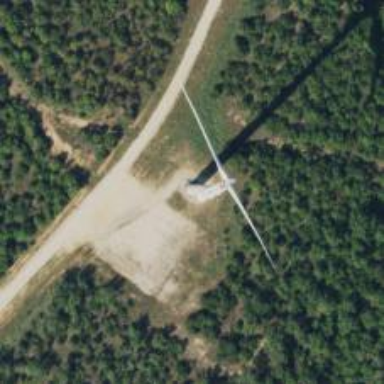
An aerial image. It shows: Wind turbine generator that utilizes wind as its source for generating electricity. It is of the horizontal axis type.